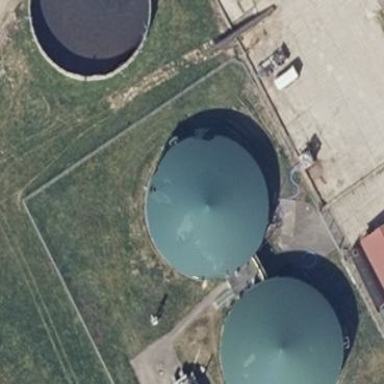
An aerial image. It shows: Digester building.